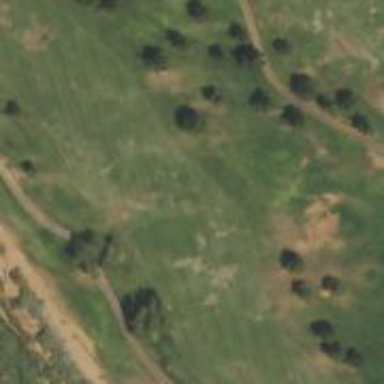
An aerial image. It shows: Grass area designated as golf tee.